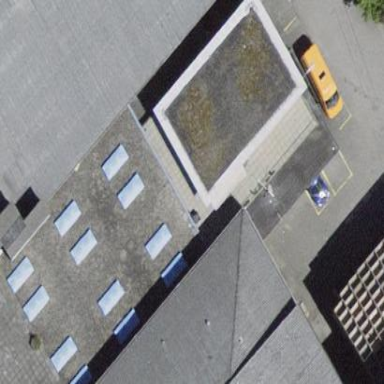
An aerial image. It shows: Warehouse building.